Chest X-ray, AP view. Patient: 15 years old, sex F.
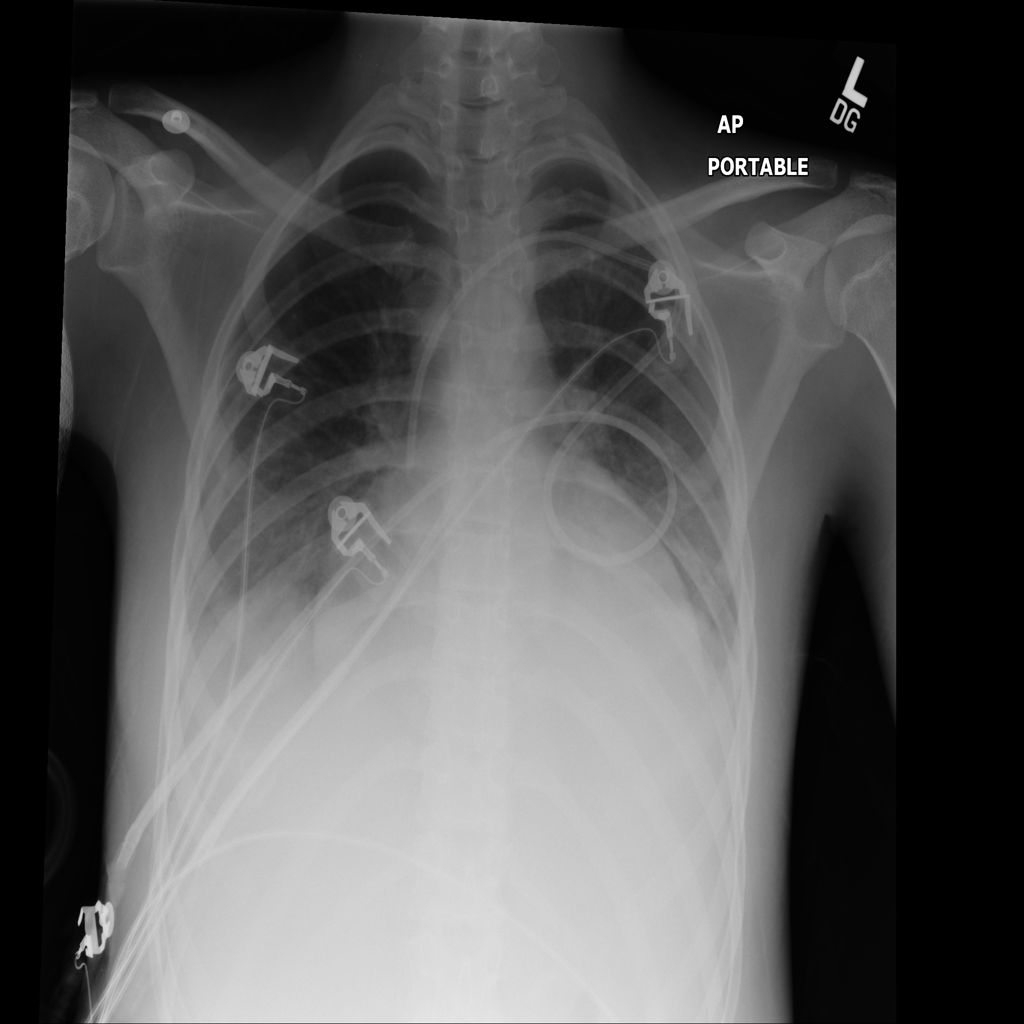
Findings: Consolidation